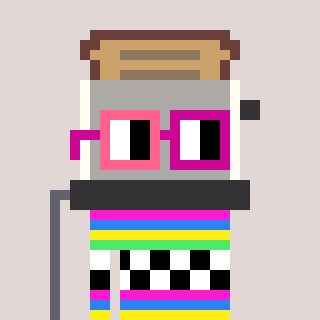
a pixel art character with square pink and red glasses, a toaster-shaped head and a darkpink-colored body on a warm background